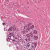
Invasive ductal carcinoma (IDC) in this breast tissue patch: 0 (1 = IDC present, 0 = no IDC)